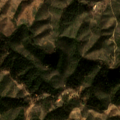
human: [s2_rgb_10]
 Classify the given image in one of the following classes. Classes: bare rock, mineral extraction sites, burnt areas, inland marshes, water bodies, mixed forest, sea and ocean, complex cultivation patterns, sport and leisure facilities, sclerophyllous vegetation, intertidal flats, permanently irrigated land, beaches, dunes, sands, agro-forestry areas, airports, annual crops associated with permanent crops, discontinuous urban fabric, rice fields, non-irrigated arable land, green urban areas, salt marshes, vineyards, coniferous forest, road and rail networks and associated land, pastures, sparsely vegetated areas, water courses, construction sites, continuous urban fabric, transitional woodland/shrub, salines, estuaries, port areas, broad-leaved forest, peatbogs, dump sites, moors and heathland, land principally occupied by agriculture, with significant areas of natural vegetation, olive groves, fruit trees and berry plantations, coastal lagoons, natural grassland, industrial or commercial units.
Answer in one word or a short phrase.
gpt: land principally occupied by agriculture, with significant areas of natural vegetation, broad-leaved forest, transitional woodland/shrub